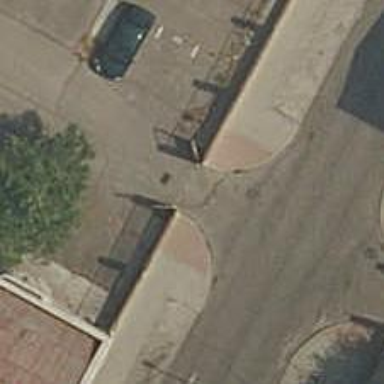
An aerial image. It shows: Parking entrance.